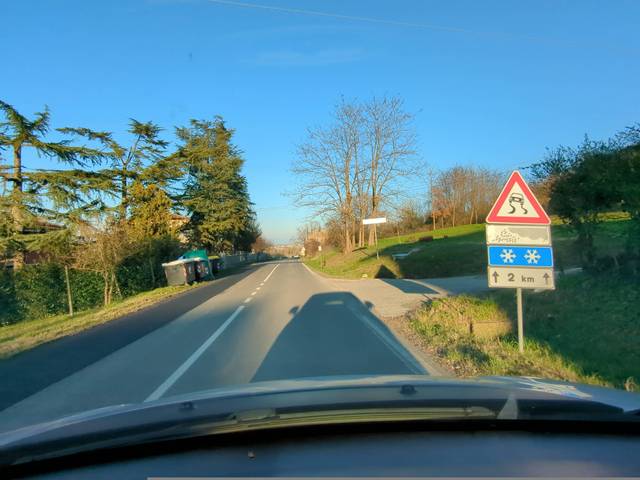
Region: Italy
Coordinates: 45.134, 8.415